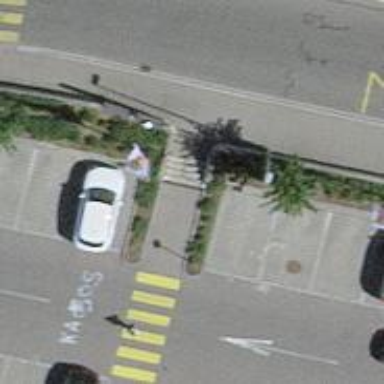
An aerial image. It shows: Set of steps on the road.